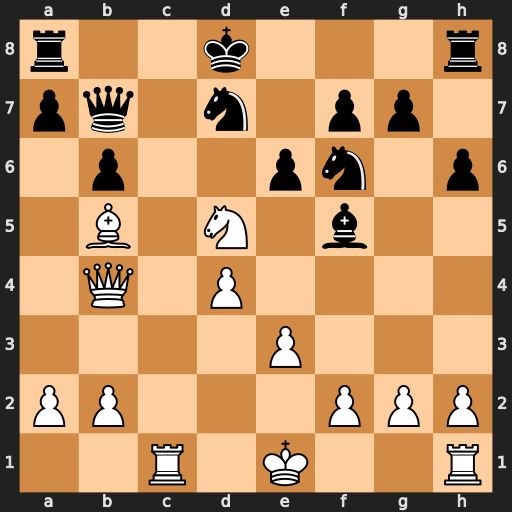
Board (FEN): r2k3r/pq1n1pp1/1p2pn1p/1B1N1b2/1Q1P4/4P3/PP3PPP/2R1K2R
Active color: w
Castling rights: K
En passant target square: -
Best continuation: Qe7#